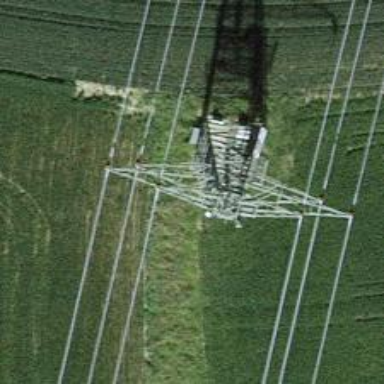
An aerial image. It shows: Power tower.